Field crop: maize
Growth stage: 2
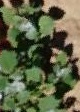
Species: chenopodium